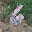
Label: 6